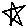
Label: star